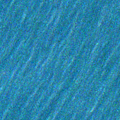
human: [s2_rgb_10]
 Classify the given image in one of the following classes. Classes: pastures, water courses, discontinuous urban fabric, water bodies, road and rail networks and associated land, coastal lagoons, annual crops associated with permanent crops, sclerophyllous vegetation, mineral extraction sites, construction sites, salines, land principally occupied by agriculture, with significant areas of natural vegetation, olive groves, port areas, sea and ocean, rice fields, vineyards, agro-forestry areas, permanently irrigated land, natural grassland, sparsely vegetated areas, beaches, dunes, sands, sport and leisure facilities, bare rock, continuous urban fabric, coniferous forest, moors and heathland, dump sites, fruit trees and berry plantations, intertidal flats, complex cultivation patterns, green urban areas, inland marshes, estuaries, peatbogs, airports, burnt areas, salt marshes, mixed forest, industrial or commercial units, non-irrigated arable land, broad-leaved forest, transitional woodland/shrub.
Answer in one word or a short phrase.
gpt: sea and ocean